Field crop: tomato
Growth stage: 1
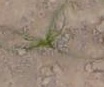
Species: cyperus